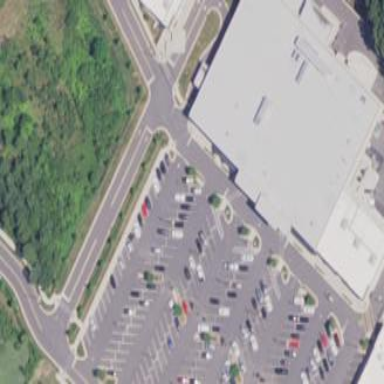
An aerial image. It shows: Building that houses supermarket.